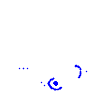
Particle: pion